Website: home-depot
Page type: customer-info-address
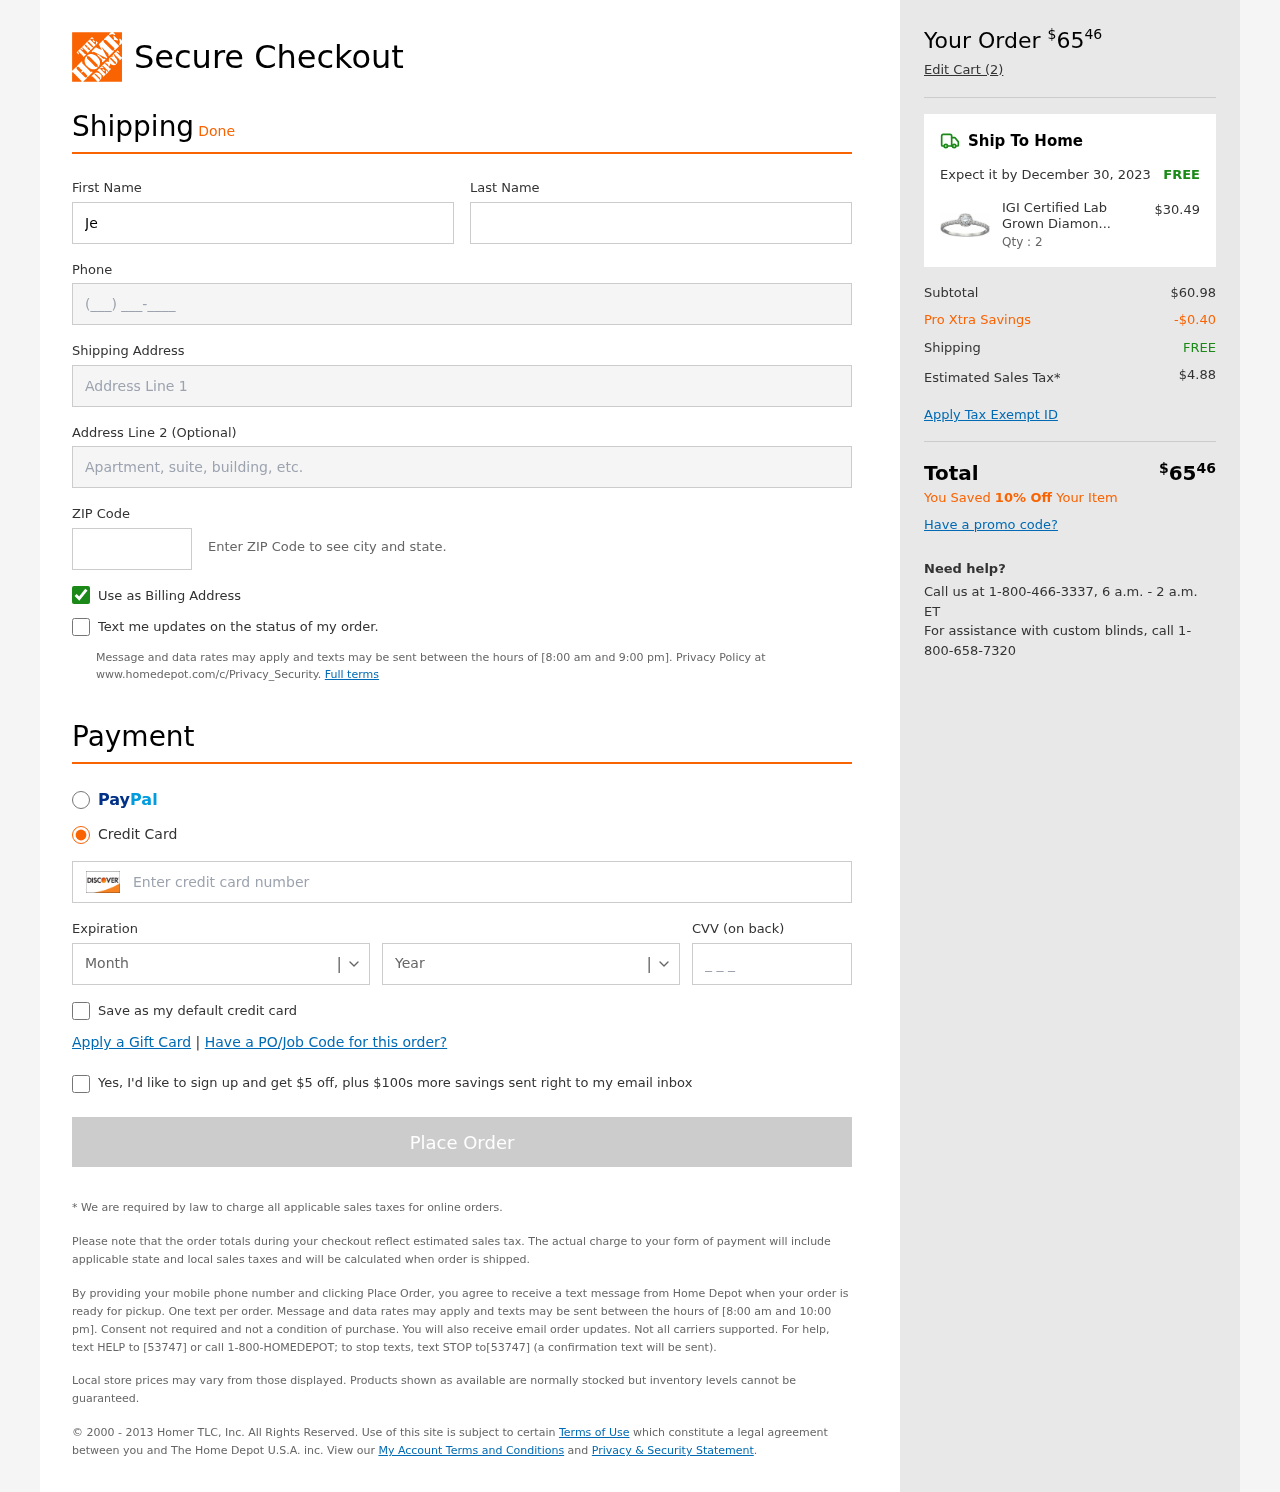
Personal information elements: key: PII_CARD_CVV
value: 684
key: PII_CARD_EXPIRY_MONTH
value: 12
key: PII_CARD_EXPIRY_YEAR
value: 30
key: PII_CARD_NUMBER
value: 6011 7592 6078 9263
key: PII_FIRSTNAME
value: Jennifer
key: PII_LASTNAME
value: Meyer
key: PII_PHONE
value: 4519475026
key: PII_POSTCODE
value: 88736
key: PII_STREET
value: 3398 Amy Expressway
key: PII_STREET2
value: Suite 339
Product elements: key: PRODUCT1_NAME
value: IGI Certified Lab Grown Diamond Halo Engagement Ring in 14k White Gold (1/2 CT.TW., I-J Color, SI1-S
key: PRODUCT1_PRICE
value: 30.49
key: PRODUCT1_QUANTITY
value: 2
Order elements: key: ORDER_TOTAL
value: $6546
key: ORDER_NUM_ITEMS
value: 2
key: ORDER_DELIVERY_DATE
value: December 30, 2023
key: ORDER_SHIPPING_COST
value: FREE
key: ORDER_SUBTOTAL
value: $60.98
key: ORDER_DISCOUNT
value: -$0.40
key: ORDER_SHIPPING_COST2
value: FREE
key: ORDER_TAX
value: $4.88
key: ORDER_TOTAL2
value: $6546
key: ORDER_SAVINGS_MESSAGE
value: You Saved 10% Off Your Item